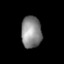
Tissue: lung
Cell type: Endothelial cells
Senescence score: 0.1595
Nuclear area (px): 630
Mean DAPI intensity: 135.97